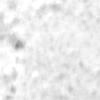
Label: no_change